Interaction volume radius: 5 \u00c5
Interaction volume height: 15 \u00c5
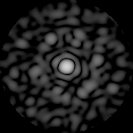
Disorder parameter: 0.8159